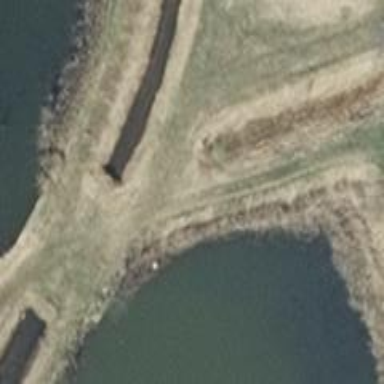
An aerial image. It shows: Culvert tunnel.